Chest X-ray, PA view. Patient: 45 years old, sex F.
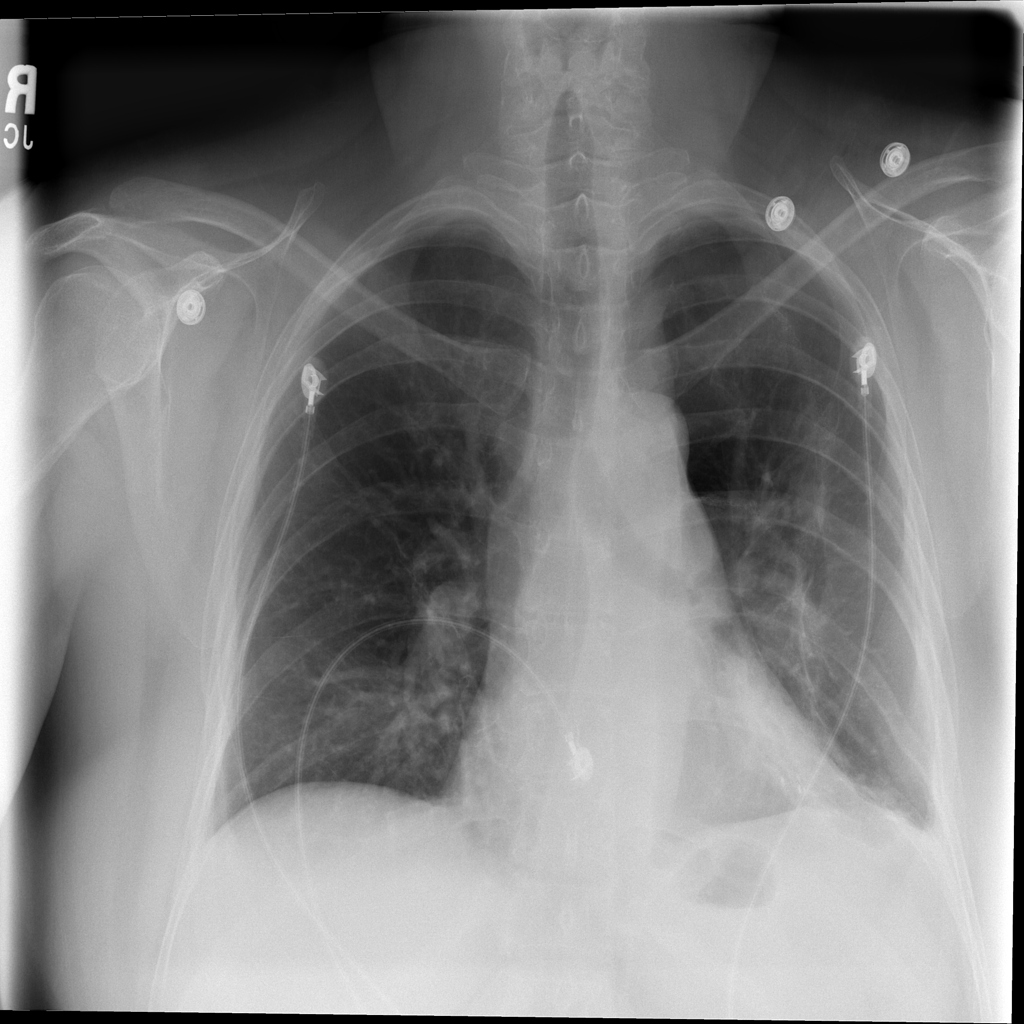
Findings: Effusion